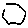
Label: hexagon